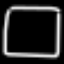
Label: square